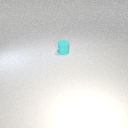
small cyan rubber cylinder